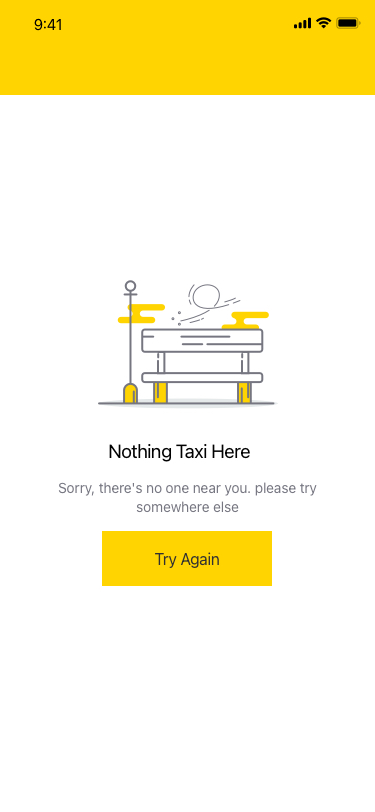
Text in this UI design:
Nothing Taxi Here
Sorry, there's no one near you. please try somewhere else